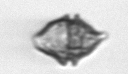
Label: Kryptoperidinium_triquetrum